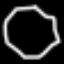
Label: octagon